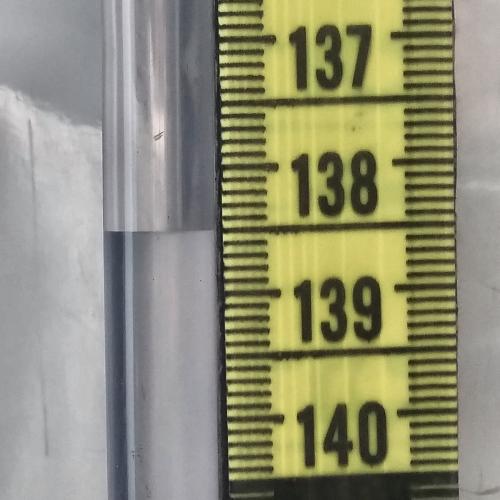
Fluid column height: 138.5 cm